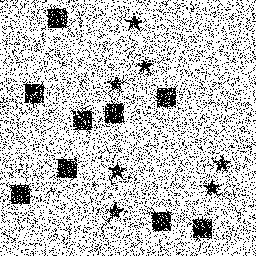
Squares: 9
Triangles: 0
Stars: 7
Total shapes: 16